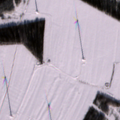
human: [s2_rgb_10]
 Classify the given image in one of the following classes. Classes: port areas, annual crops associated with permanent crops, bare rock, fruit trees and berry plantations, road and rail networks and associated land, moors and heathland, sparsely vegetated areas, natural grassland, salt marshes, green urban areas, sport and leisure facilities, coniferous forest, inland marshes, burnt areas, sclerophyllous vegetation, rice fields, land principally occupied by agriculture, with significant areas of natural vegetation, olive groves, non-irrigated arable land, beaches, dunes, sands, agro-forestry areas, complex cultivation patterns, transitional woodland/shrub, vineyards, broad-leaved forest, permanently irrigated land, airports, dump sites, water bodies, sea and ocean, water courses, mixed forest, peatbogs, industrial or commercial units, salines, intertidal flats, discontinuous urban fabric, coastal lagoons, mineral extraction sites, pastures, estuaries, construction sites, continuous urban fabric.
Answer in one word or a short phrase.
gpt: non-irrigated arable land, coniferous forest, mixed forest, transitional woodland/shrub